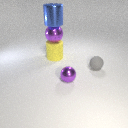
large purple metal sphere above large yellow rubber cylinder